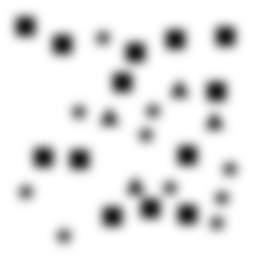
Squares: 13
Triangles: 4
Stars: 10
Total shapes: 27